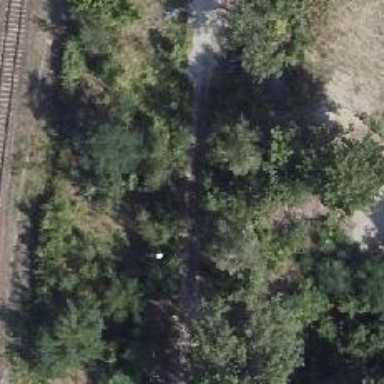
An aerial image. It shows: Abandoned railway.